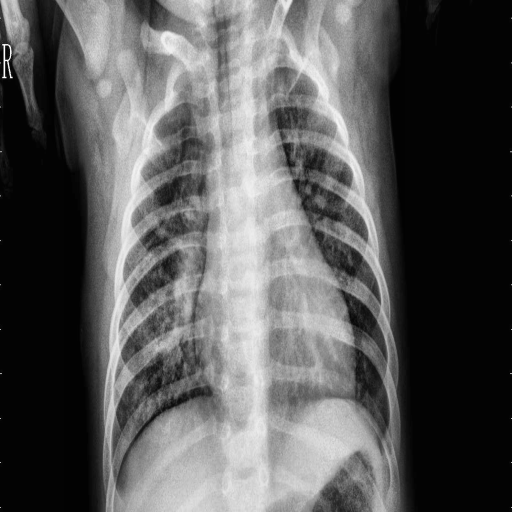
Finding: PNEUMONIA